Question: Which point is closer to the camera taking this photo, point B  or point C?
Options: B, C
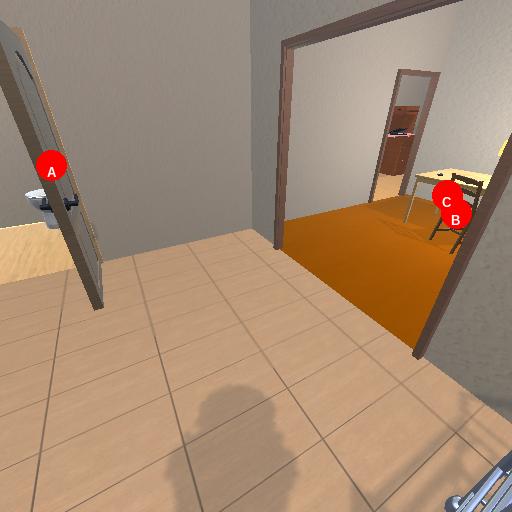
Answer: B